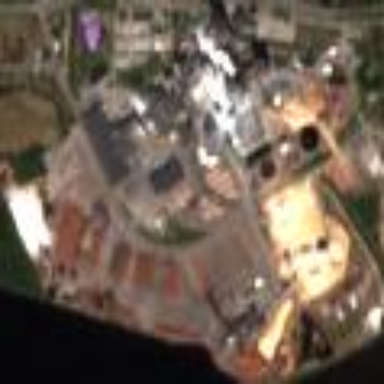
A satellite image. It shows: Industrial area.